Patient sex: F
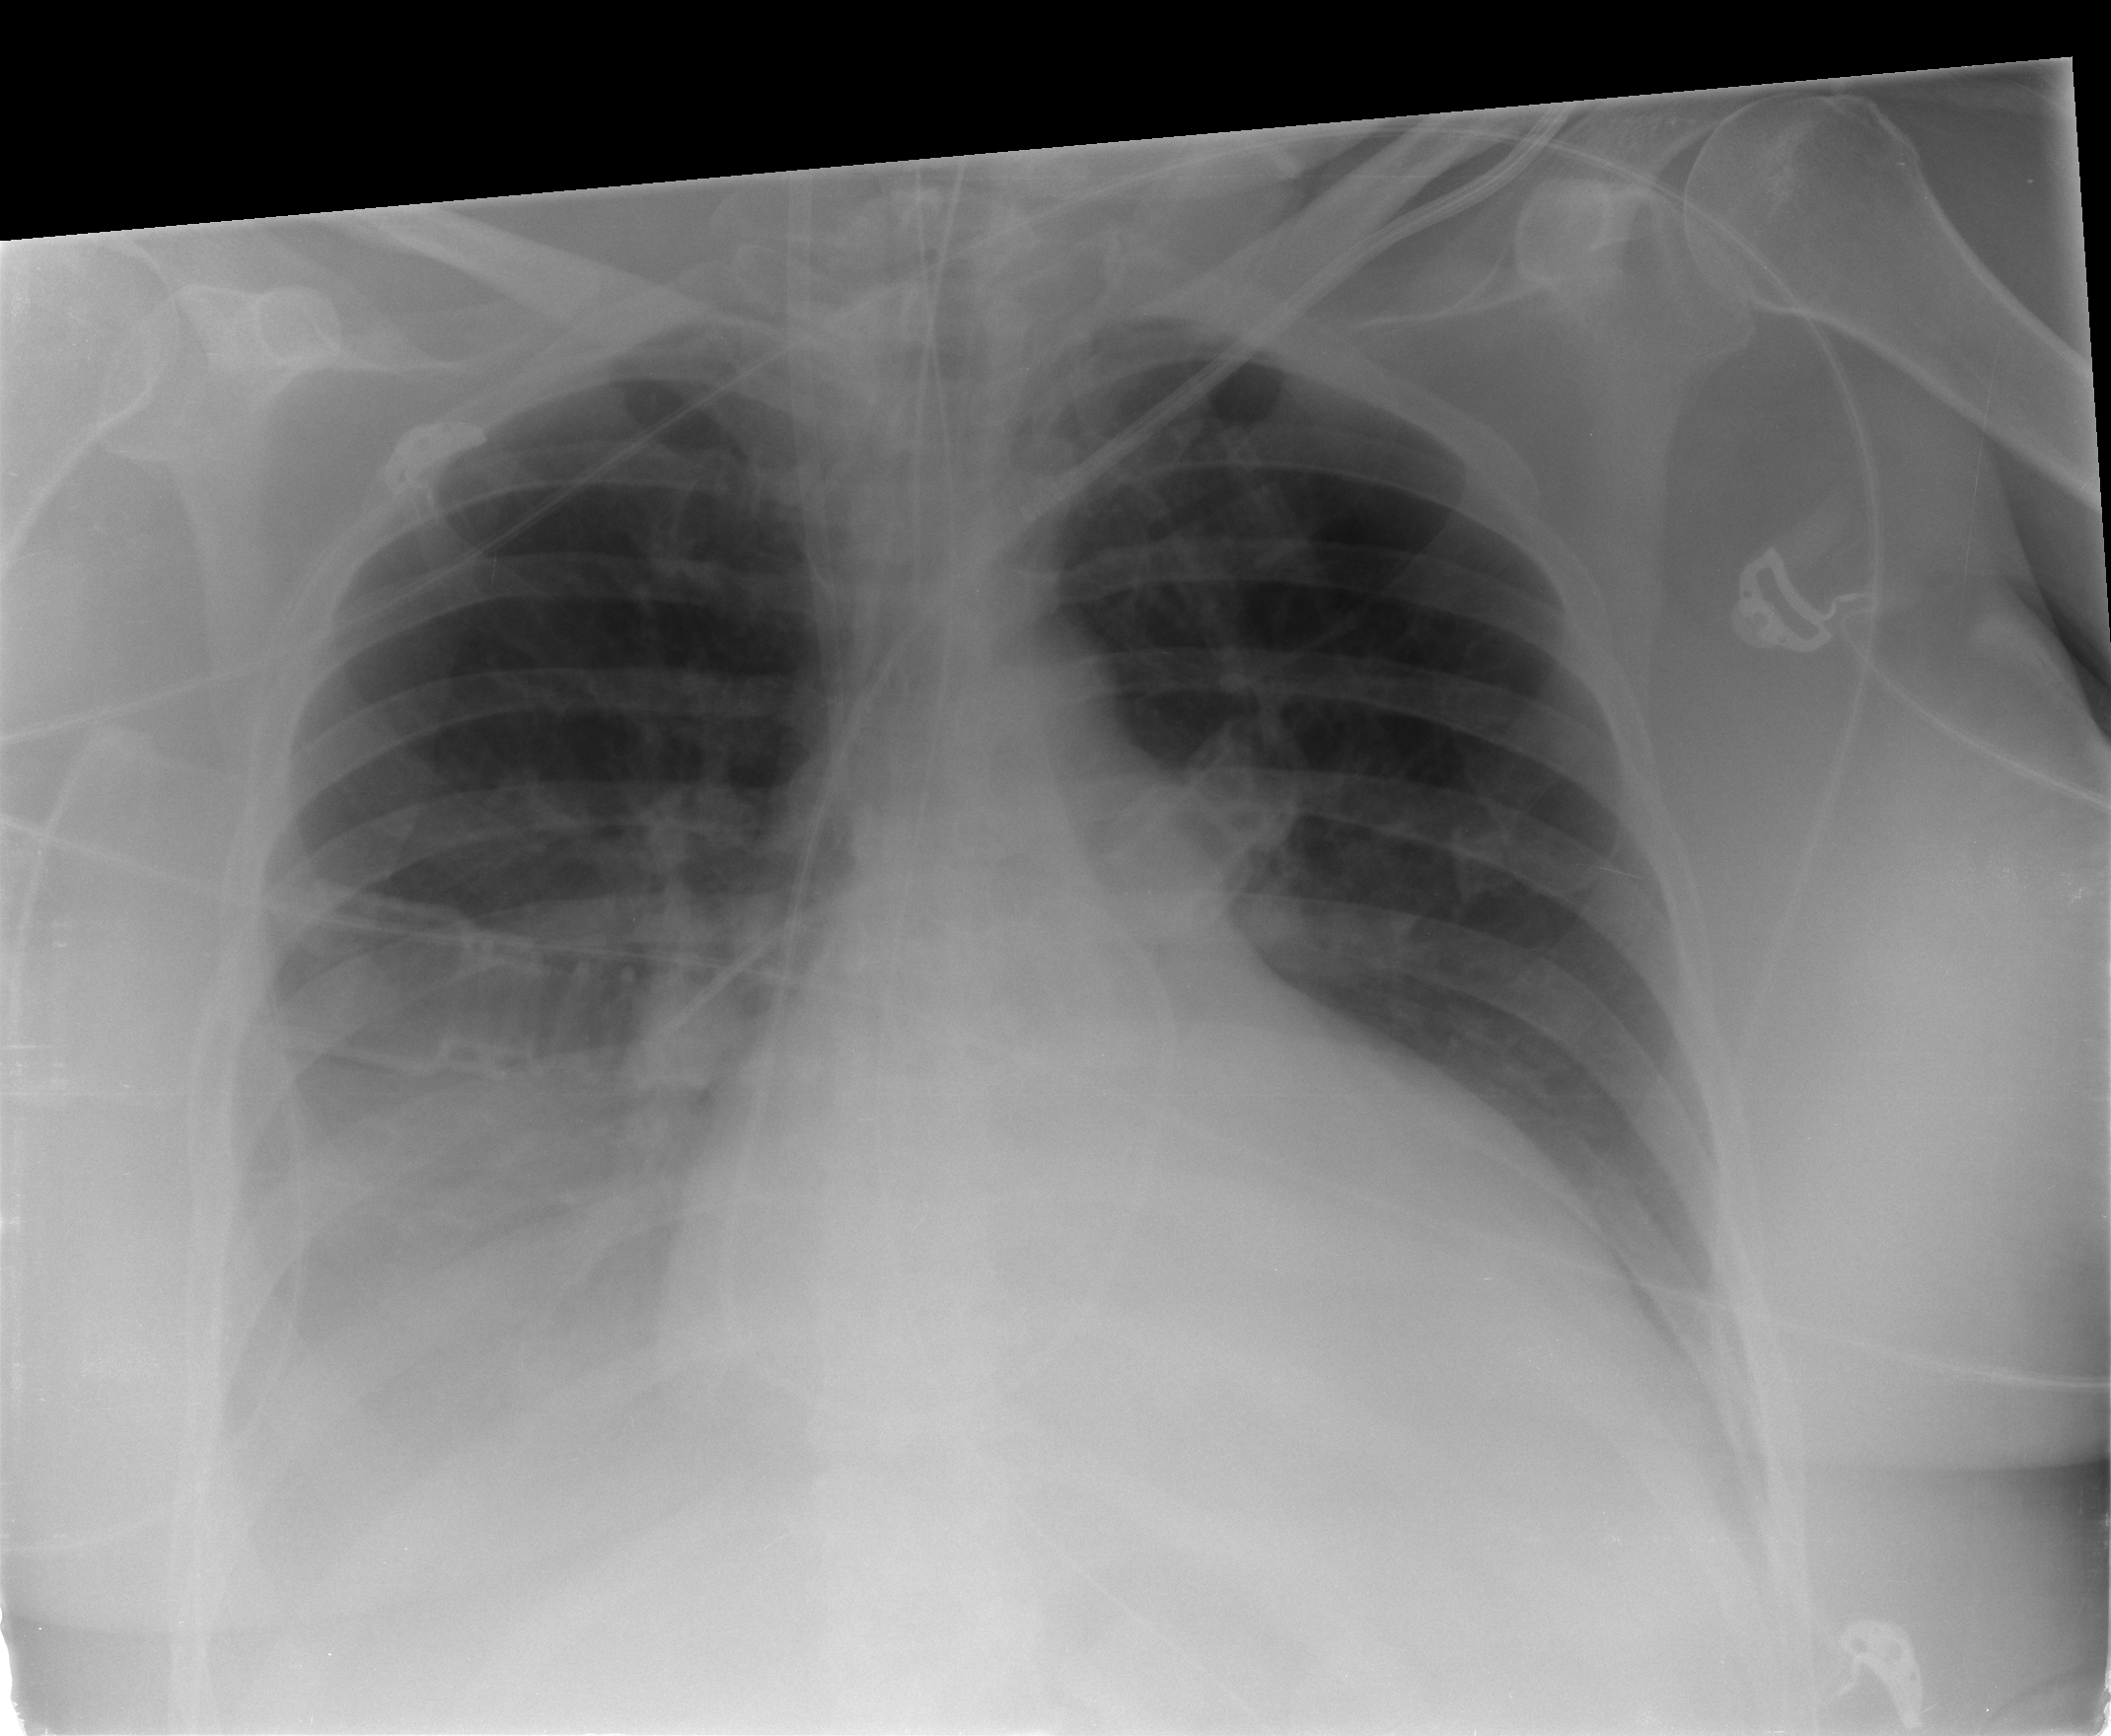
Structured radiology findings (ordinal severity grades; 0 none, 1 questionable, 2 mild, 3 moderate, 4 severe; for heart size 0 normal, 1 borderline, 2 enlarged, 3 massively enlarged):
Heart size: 3
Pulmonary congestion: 2
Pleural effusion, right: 3
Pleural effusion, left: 2
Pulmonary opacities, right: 0
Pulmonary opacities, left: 0
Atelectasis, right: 3
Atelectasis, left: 2